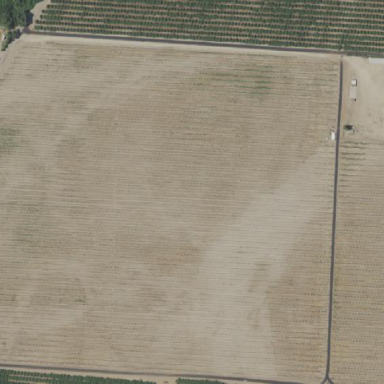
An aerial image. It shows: Orchard area used for field cropland.